Question: I am using from <URL> to perform the filtering function but looks like slider has disappear after load the content.
Following is the sample code without ajax, I am using ajax everything works without slider. Not sure why jquery load is not load the script or something i missed?
Here is my fiddle <URL>
Here is my screenshot if i use jquery.load without space this is the error i got

'''
<div class="content">
This is for testing
<div class="master">
</div>
</div>
'''
'''
$( ".master" ).slider({
value: 60,
orientation: "horizontal",
range: "min",
animate: true,
change: function(event, ui) {
//ajax request here
alert(ui.value);
jQuery(".content").load(window.location + " .content");
}
});
return false;
'''
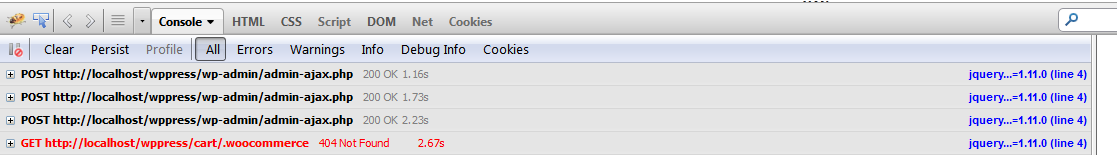
Answer: Finally I sort out the solution, i am not sure whether it was a correct solution though. I look into the documentation of load jquery but it looks like script not being execute when you call the load function is because of all html, head, script are stripped out and not being executed
So I tried this way whenever i load the data i just find the inline script and append in same element. when i try this it is working
Here is my updated code
'''
jQuery('.content').load(window.location + ' .content', function(data) {
var scripts = jQuery(data).find('script');
console.log(scripts);
var length = jQuery(data).find('script').length;
for (var i = 0; i < length; i++) {
var scriptincluder = scripts[0];
jQuery('.content').append(scriptincluder);
}
});
'''
May be this will help some one :)
Thanks,
vicks